Interaction volume radius: 10 \u00c5
Interaction volume height: 15 \u00c5
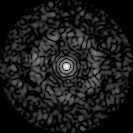
Disorder parameter: 0.8225